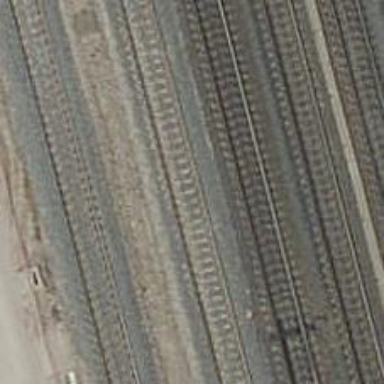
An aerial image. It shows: Bridge with electrified railway tracks featuring contact line.